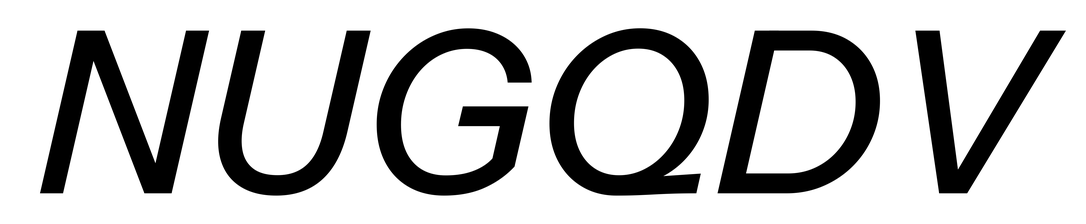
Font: InstrumentSans-Italic_Medium_Italic